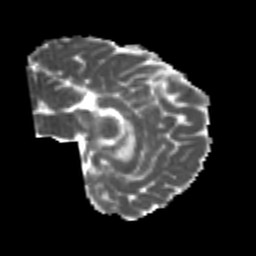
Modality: MD
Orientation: sagittal
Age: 23
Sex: female
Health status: healthy
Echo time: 0.074 s